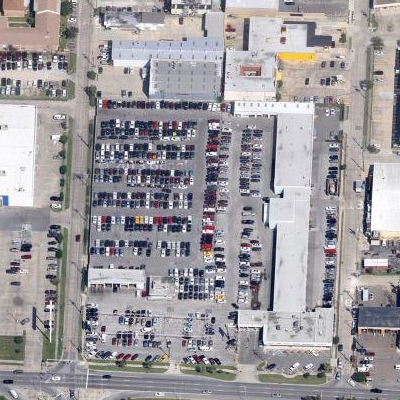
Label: gParking